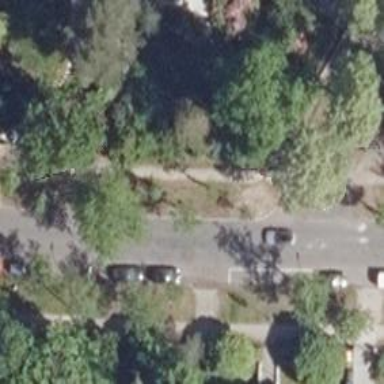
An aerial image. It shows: Asphalt surface with separate sidewalks on both sides.